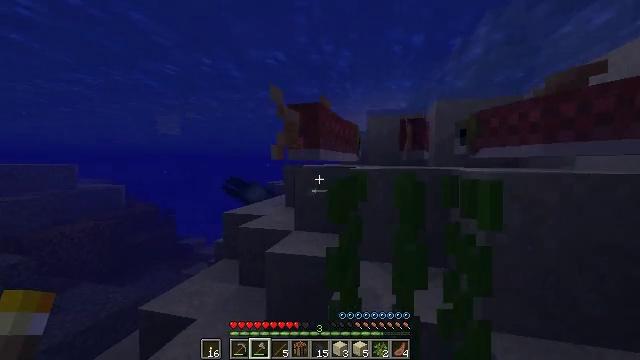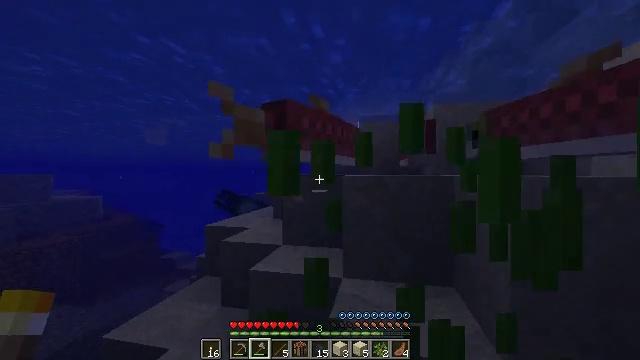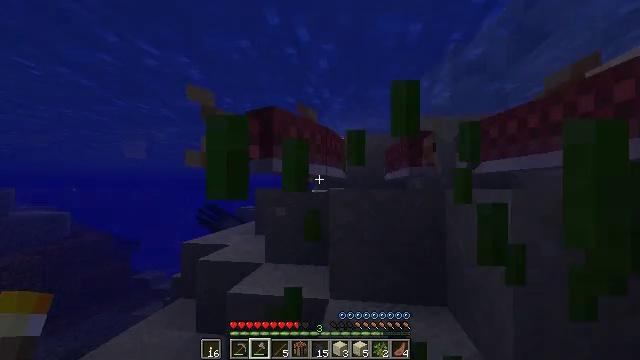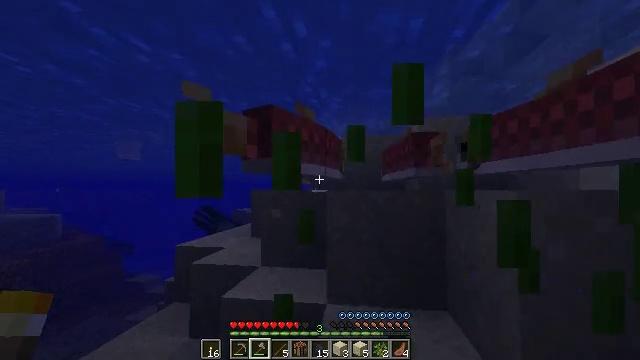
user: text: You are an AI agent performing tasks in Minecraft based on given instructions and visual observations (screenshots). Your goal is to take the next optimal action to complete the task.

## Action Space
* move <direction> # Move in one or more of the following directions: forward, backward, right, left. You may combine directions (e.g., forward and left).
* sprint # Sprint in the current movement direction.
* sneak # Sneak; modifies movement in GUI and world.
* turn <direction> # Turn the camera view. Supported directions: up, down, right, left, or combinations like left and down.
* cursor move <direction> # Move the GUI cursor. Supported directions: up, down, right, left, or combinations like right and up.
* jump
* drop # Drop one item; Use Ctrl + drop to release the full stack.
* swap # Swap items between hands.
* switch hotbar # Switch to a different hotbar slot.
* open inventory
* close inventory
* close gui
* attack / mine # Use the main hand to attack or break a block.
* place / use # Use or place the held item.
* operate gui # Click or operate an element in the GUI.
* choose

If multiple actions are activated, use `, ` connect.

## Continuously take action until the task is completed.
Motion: motion action
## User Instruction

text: Gather tall seagrass in the ocean.
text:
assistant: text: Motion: move forward, turn right and up, attack / mine
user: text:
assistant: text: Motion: move forward, turn right and up
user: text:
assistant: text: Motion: move forward, attack / mine
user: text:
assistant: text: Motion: attack / mine